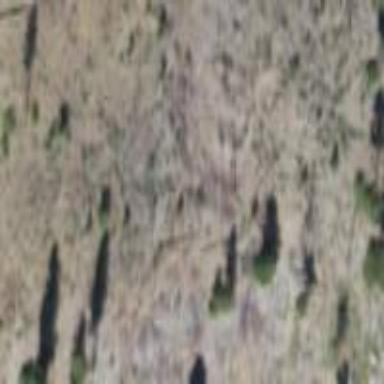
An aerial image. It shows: Patch of scrub vegetation.